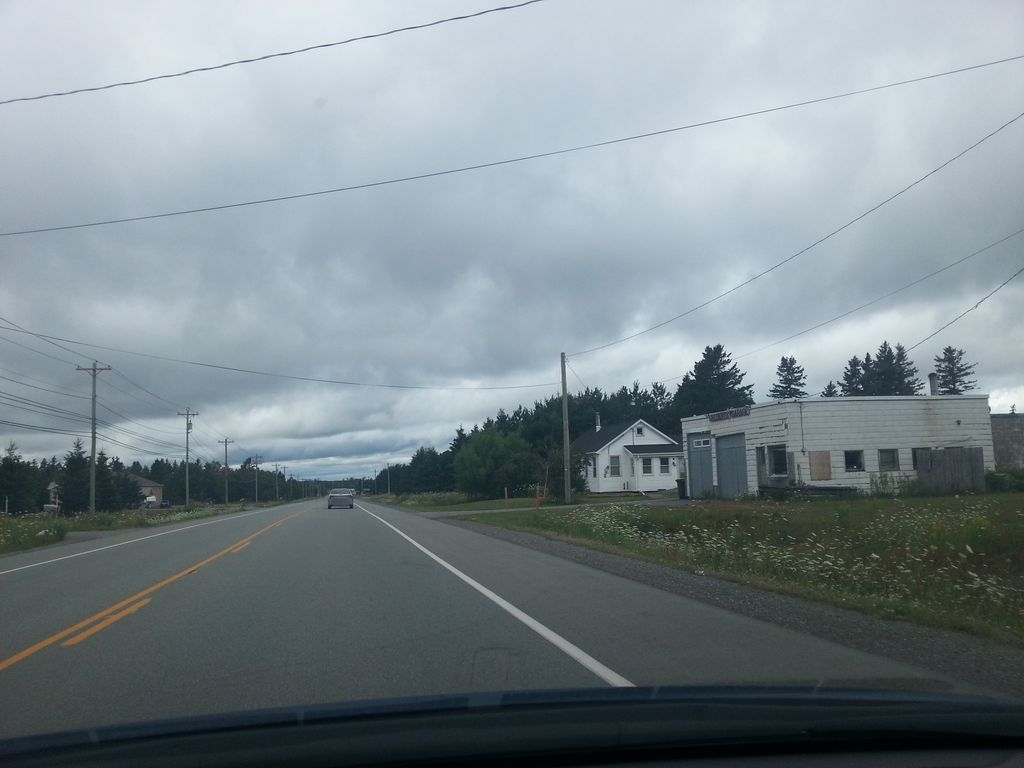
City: charlottetown